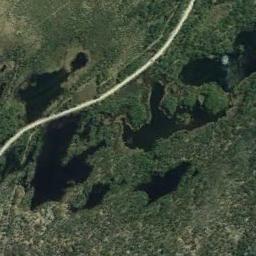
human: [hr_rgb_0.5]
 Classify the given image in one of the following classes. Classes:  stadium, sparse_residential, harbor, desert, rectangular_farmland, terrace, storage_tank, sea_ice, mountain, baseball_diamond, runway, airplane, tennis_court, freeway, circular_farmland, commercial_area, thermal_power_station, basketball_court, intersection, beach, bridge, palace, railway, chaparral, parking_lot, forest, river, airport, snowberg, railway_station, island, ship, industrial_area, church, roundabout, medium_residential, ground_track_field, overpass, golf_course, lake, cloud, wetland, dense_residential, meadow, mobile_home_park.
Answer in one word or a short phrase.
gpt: wetland